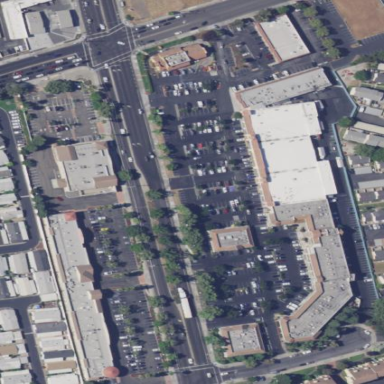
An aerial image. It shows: Retail area.